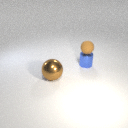
small blue metal cylinder to the right of large brown metal sphere